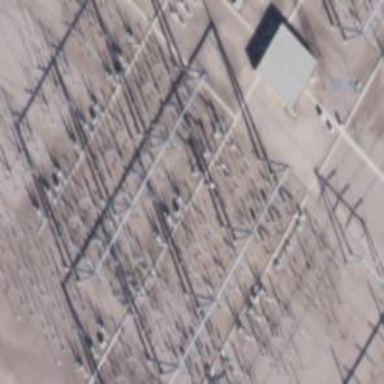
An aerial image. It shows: Switch for power supply.